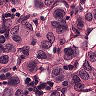
Metastatic tissue present: yes